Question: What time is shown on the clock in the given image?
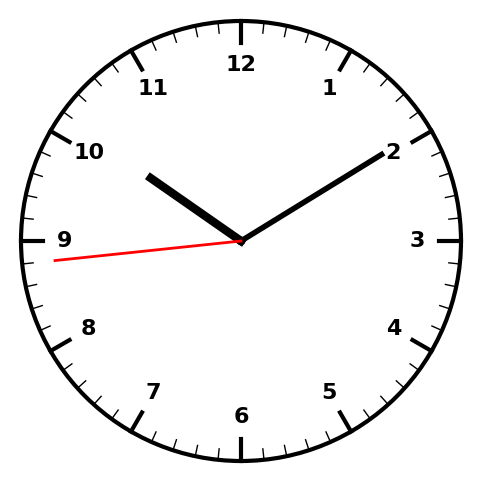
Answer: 10:09:44